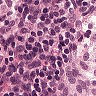
Metastatic tissue present: no